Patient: sex F, age 71
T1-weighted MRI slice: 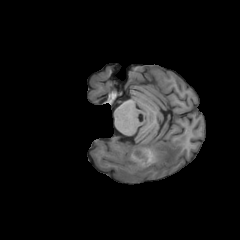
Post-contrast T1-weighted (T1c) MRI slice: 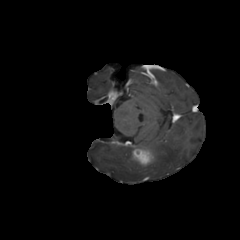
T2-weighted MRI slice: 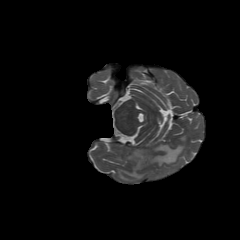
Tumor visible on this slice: yes
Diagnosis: Glioblastoma, IDH-wildtype
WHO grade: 4